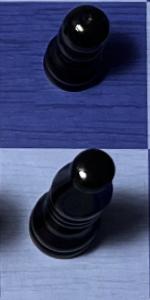
Label: Bishop_Black